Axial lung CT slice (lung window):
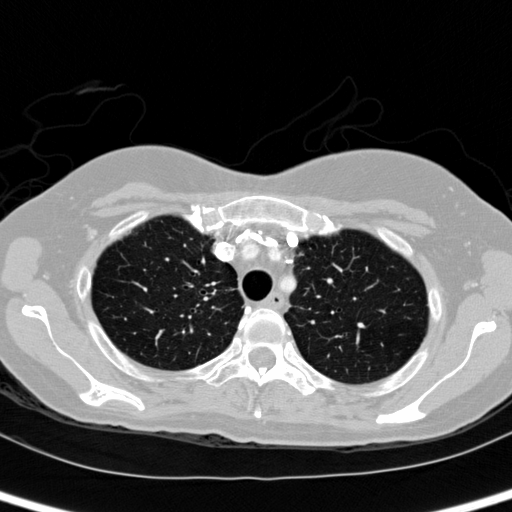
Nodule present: no